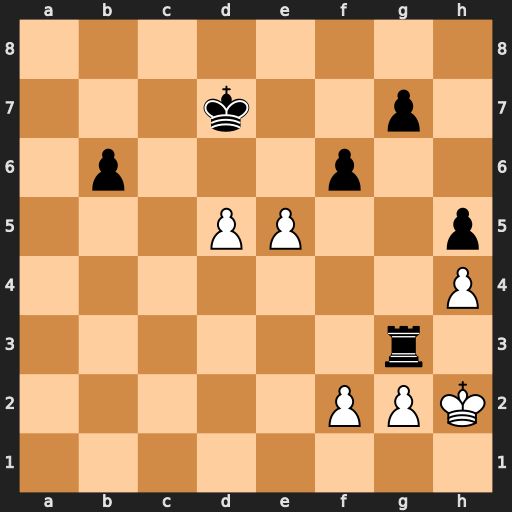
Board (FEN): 8/3k2p1/1p3p2/3PP2p/7P/6r1/5PPK/8
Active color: w
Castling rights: -
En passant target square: -
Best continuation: e6+ Ke8 Kxg3